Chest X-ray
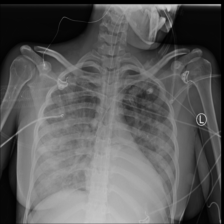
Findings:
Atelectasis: positive
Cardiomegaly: negative
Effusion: negative
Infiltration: positive
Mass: negative
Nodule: negative
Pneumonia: negative
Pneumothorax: negative
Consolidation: positive
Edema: negative
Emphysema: negative
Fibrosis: negative
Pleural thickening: negative
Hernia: negative